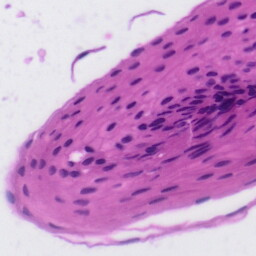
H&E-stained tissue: Tonsil